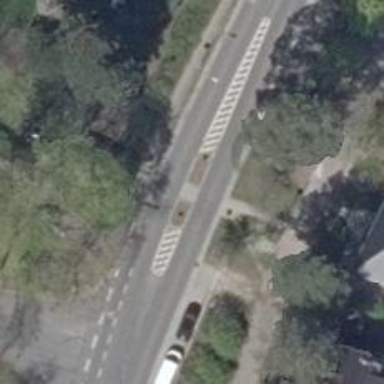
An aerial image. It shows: Unmarked crossing with pedestrian island.